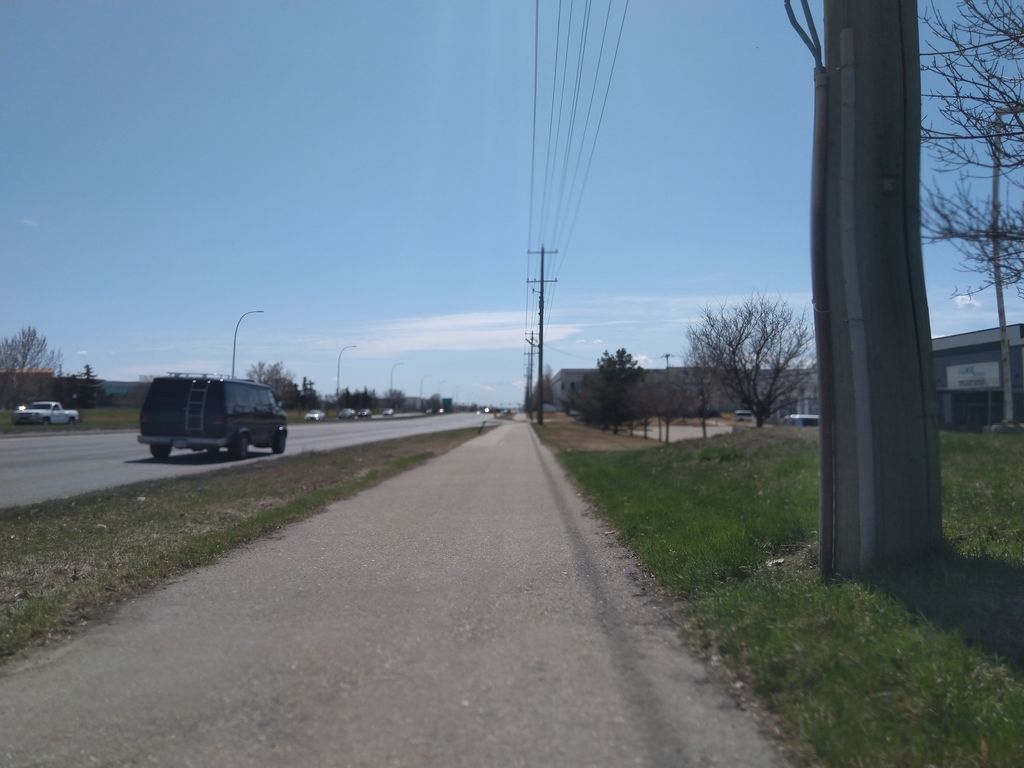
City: calgary